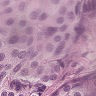
Metastatic tissue present: yes